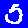
Digit: 5